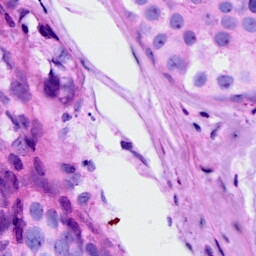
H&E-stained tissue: Breast